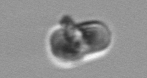
Label: Guinardia_delicatula